Question: I have a pandas dataframe with 27 columns for electricity consumption, the first column represents the date and time for a two year duration and the other columns have a recorded hourly values for electricity consumption for 26 houses during two years. What I'm doing is clustering using k-means. Whenever I try to plot the date on the x-axis and the values of electricity consumption on the y-axis I have a problem which is x and y must have the same size. I try to reshape and the problem is not being solved.

'''
import pandas as pd
import numpy as np
import matplotlib.pyplot as plt
import math
import datetime
data_consumption2 = pd.read_excel(r"C:\Users\user\Desktop\Thesis\Tarek\Parent.xlsx", sheet_name="Consumption")
data_consumption2['Timestamp'] = pd.to_datetime(data_consumption2['Timestamp'], unit='s')
X=data_consumption2.iloc[: , 1:26].values
X=np.nan_to_num(X)
np.concatenate(X)
date=data_consumption2.iloc[: , 0].values
from sklearn.cluster import KMeans
kmeans = KMeans(n_clusters=3)
kmeans.fit(X)
y_kmeans = kmeans.predict(X)
C = kmeans.cluster_centers_
plt.scatter(X, R , s=40, c= kmeans.labels_.astype(float), alpha=0.7)
plt.scatter(C[:,0] , C[:,1] , marker='*' , c='r', s=100)
'''
I always get the same error message, X and Y must have save size, try to reshape your data. When I tried to reshape the data it did not work because the date column's size is always smaller than the size of the rest columns.
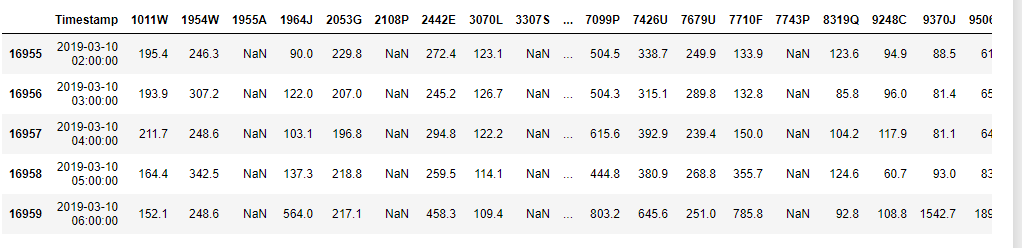
Answer: I think what you are essentially doing is a time series clustering of all households to find similar electricity usage pattern over time.
For that, each timestamp becomes a 'feature', while each household's usage becomes your data row. This will make it easier to apply sklearn clustering methods, which are typically in the form of 'method.fit(x)' where 'x' represents the features (pass the data as 2D array that has the shape of '(row, column)'). So your data needs to be transposed.
The refactored code is as such:
'''
# what you have done
import pandas as pd
df = pd.read_excel(r"C:\Users\user\Desktop\Thesis\Tarek\Parent.xlsx", sheet_name="Consumption")
df['Timestamp'] = pd.to_datetime(df['Timestamp'], unit='s')
# this is to fill all the NaN values with 0
df.fillna(0,inplace=True)
# transpose the dataframe accordingly
df = df.set_index('Timestamp').transpose()
df.rename(columns=lambda x : x.strftime('%D %H:%M:%S'), inplace=True)
df.reset_index(inplace=True)
df.rename(columns={'index':'house_no'}, inplace=True)
df.columns.rename(None, inplace=True)
df.head()
'''
and you should see something like this (don't mind the data shown, I created some dummy data that is similar to yours).
<URL>
Next, for clustering, this is what you can do:
'''
from sklearn.cluster import KMeans
kmeans = KMeans(n_clusters=3)
kmeans.fit(df.iloc[:,1:])
y_kmeans = kmeans.predict(df.iloc[:,1:])
C = kmeans.cluster_centers_
# add a new column to your dataframe that contains the predicted clusters
df['cluster'] = y_kmeans
'''
Finally, for plotting, you can produce the scatter chart you wanted using the code below:
'''
import matplotlib.pyplot as plt
color = ['red','green','blue']
plt.figure(figsize=(16,4))
for index, row in df.iterrows():
plt.scatter(x=row.index[1:-1], y=row.iloc[1:-1], c=color[row.iloc[-1]], marker='x', alpha=0.7, s=40)
for index, cluster_center in enumerate(kmeans.cluster_centers_):
plt.scatter(x=df.columns[1:-1], y=cluster_center, c=color[index], marker='o', s=100)
plt.xticks(rotation='vertical')
plt.ylabel('Electricity Consumption')
plt.title(f'All Clusters - Scatter', fontsize=20)
plt.show()
'''
<URL>
But I would recommend plotting line plots for individual clusters, more visually appealing (to me):
'''
plt.figure(figsize=(16,16))
for cluster_index in [0,1,2]:
plt.subplot(3,1,cluster_index + 1)
for index, row in df.iterrows():
if row.iloc[-1] == cluster_index:
plt.plot(row.iloc[1:-1], c=color[row.iloc[-1]], linestyle='--', marker='x', alpha=0.5)
plt.plot(kmeans.cluster_centers_[cluster_index], c = color[cluster_index], marker='o', alpha=1)
plt.xticks(rotation='vertical')
plt.ylabel('Electricity Consumption')
plt.title(f'Cluster {cluster_index}', fontsize=20)
plt.tight_layout()
plt.show()
'''
<URL>
Cheers!